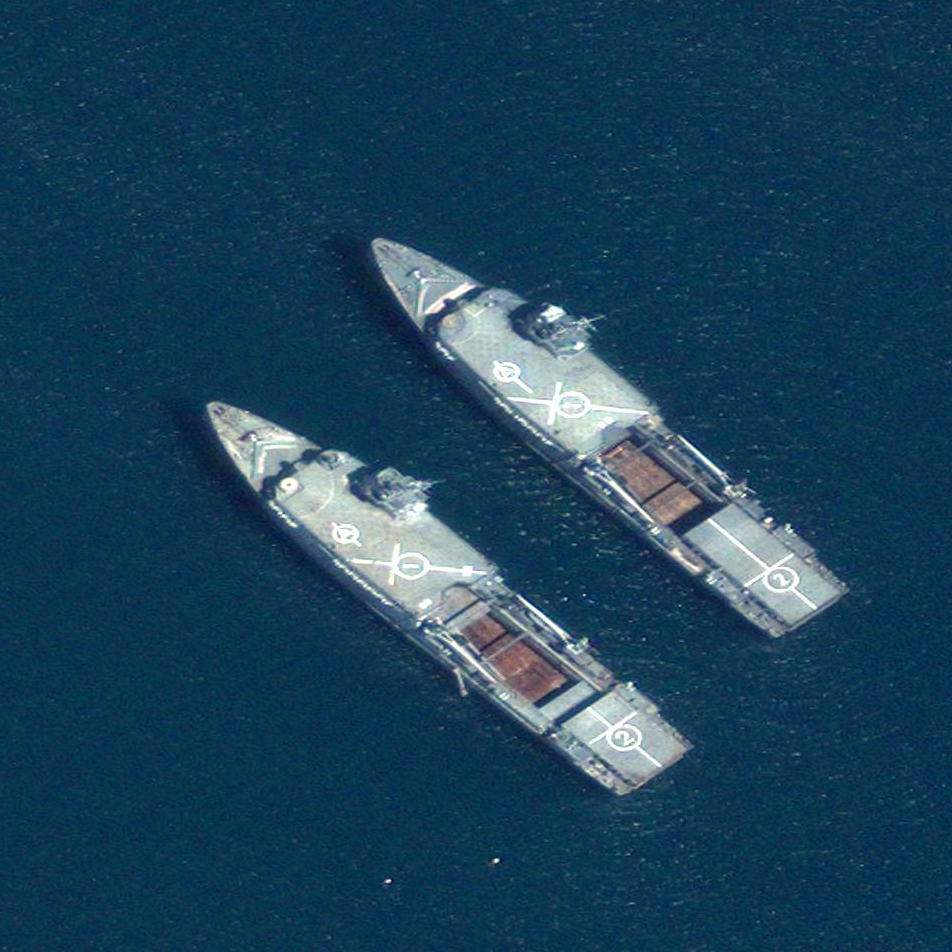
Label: combat